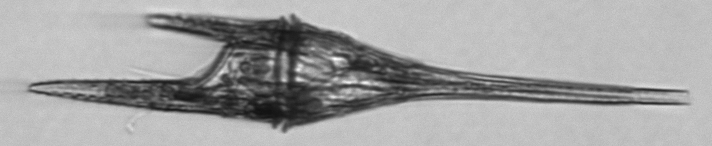
Label: Tripos_furca